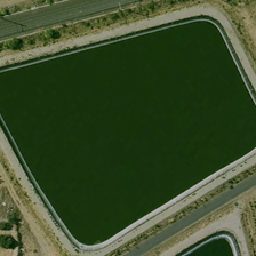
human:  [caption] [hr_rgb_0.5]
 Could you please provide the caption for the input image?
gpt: the trapezoidal pond is next to a straight road and a similar pond .

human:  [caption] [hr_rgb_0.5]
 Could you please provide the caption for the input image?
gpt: Two ponds are located near farmland roads.

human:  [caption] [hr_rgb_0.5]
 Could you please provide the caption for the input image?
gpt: here lies a deep blue quadrilateral pond alongside the road .

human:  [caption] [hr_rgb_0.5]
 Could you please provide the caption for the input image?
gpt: One pond is near the farm road.

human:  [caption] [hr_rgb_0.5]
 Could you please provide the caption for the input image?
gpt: two ponds are located near the roads of the farmland.